Interaction volume radius: 10 \u00c5
Interaction volume height: 15 \u00c5
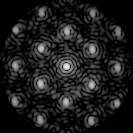
Disorder parameter: 0.3005